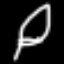
Label: leaf